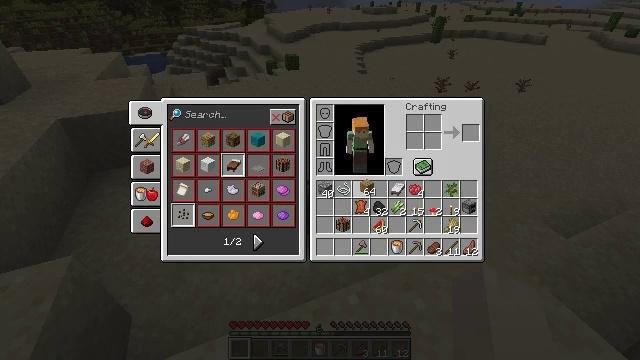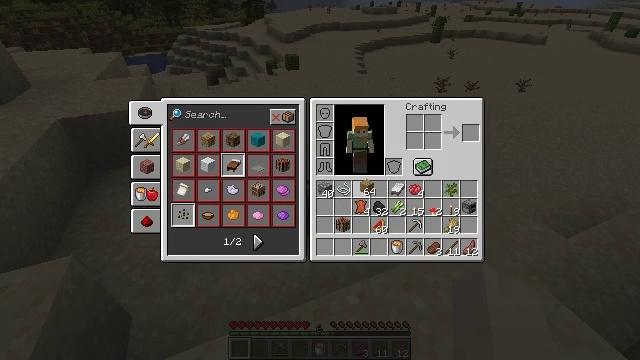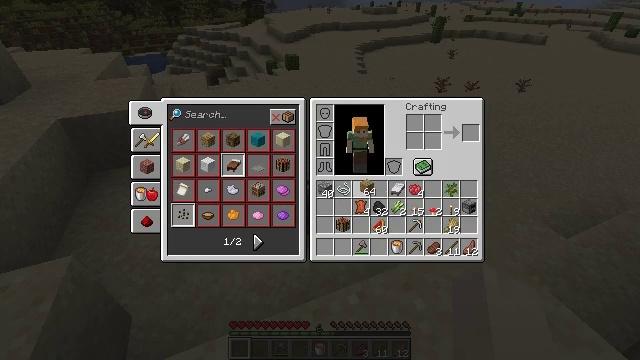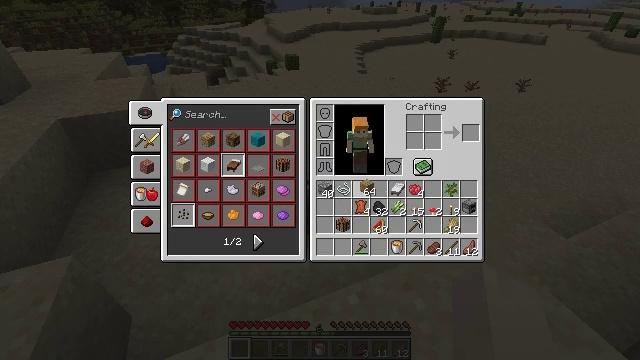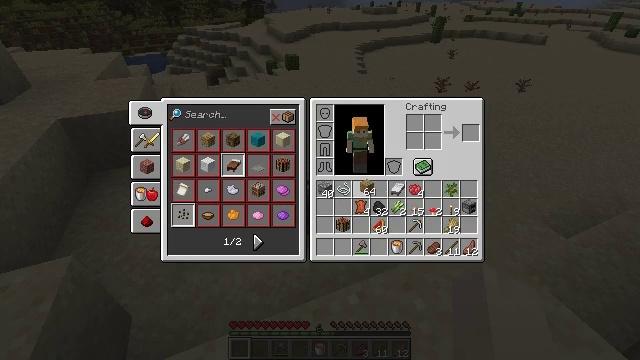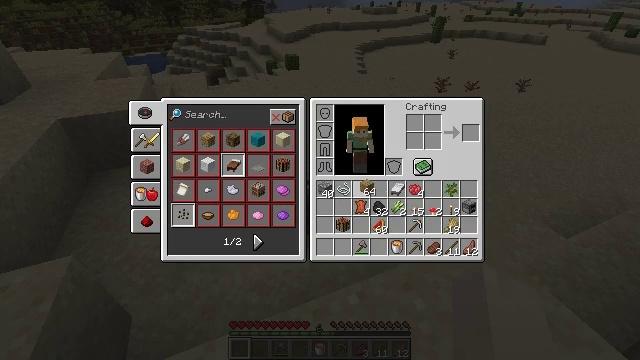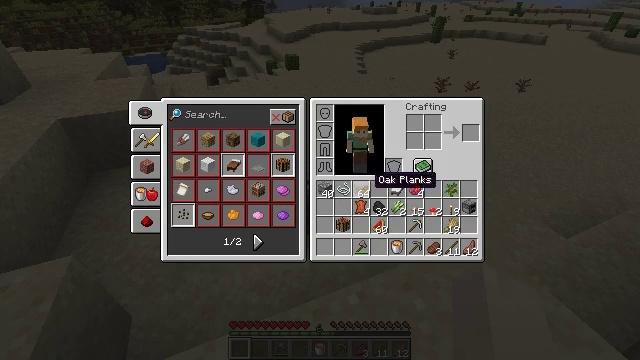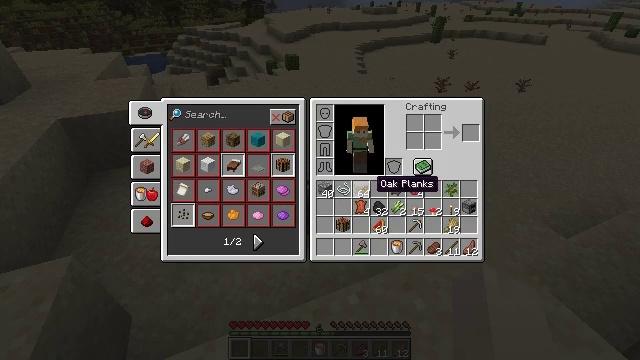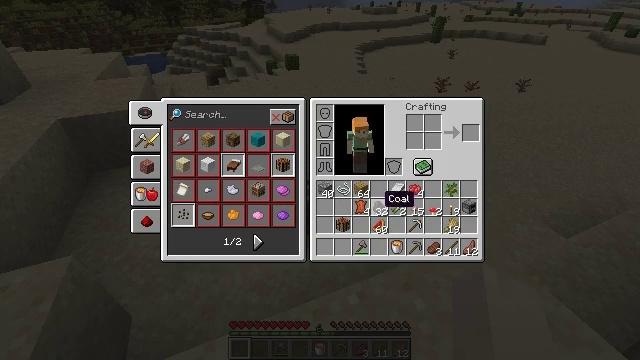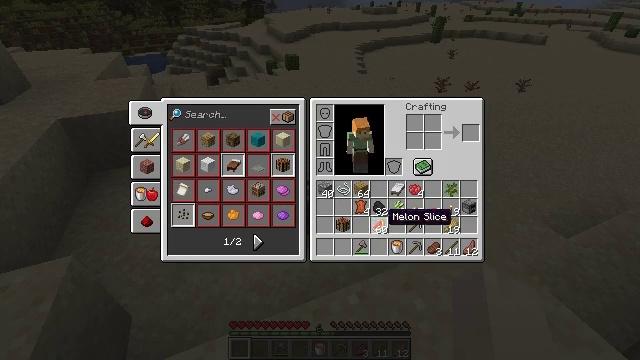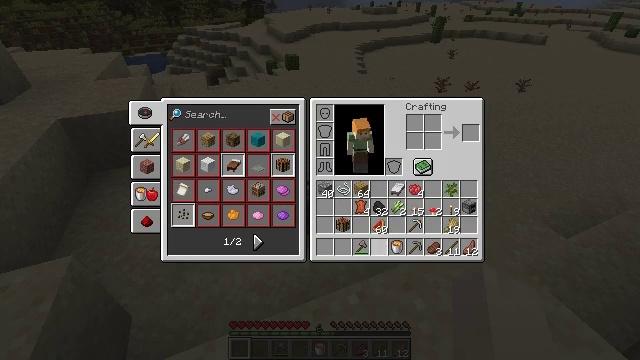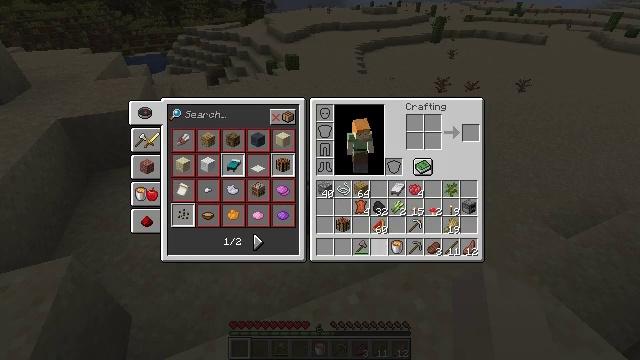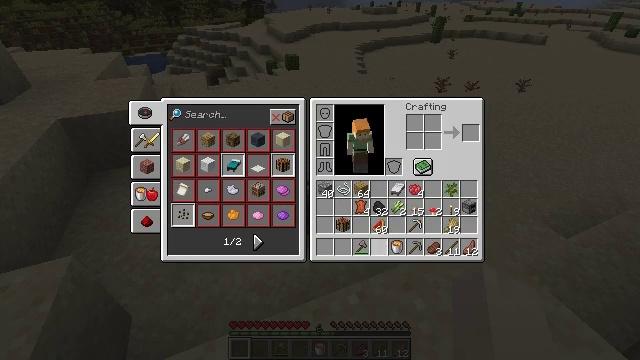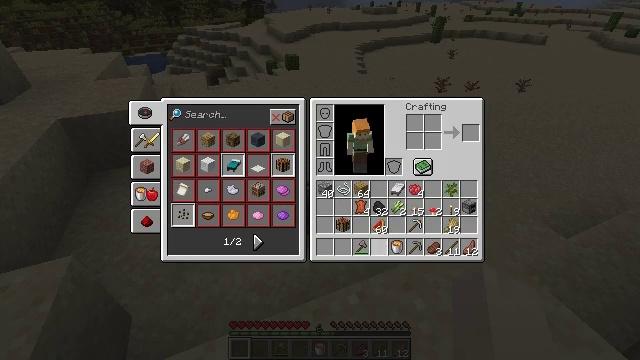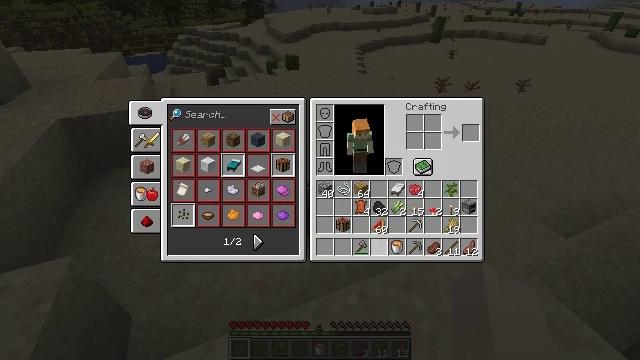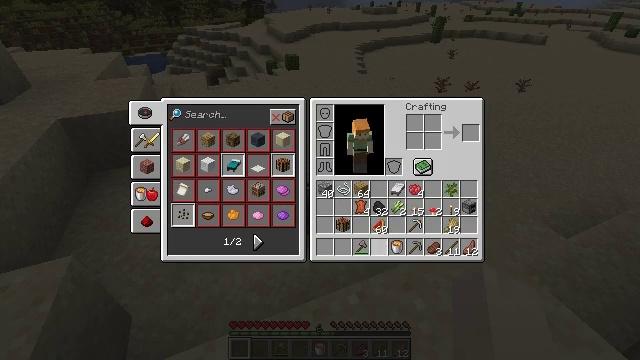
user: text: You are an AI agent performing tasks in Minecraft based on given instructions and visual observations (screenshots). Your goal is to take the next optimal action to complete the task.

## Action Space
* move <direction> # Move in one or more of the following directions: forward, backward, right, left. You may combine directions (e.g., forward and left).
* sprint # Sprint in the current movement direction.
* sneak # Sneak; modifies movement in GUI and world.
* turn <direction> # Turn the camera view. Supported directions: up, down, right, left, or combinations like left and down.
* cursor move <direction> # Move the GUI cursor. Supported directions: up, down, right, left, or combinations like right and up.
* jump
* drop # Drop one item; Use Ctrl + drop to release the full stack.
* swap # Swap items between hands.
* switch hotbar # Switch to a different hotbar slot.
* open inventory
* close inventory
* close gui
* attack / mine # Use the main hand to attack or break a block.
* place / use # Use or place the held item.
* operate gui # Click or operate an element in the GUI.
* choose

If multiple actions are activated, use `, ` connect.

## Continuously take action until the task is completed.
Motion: motion action
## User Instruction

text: Mine a melon block.
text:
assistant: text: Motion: no_op
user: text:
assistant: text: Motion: no_op
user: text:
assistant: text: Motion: operate gui
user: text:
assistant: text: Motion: operate gui
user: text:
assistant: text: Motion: operate gui
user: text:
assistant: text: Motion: no_op
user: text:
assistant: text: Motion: no_op
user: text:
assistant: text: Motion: cursor move right and down
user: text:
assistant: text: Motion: cursor move down
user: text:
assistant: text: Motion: cursor move down
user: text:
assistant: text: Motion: no_op
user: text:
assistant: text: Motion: no_op
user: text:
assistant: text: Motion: no_op
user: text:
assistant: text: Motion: no_op
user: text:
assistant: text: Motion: no_op
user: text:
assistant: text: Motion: no_op
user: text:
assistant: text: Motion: operate gui
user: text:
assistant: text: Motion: operate gui
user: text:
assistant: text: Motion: cursor move left
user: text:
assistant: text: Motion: cursor move left
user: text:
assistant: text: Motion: cursor move left
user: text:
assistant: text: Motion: no_op
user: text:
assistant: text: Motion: no_op
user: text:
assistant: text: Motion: no_op
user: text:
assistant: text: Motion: no_op
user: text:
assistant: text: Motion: no_op
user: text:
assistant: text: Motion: no_op
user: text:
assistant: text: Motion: no_op
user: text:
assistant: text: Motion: operate gui
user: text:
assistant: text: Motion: operate gui